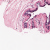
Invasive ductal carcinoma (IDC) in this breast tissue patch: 0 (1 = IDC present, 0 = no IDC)